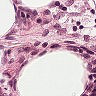
Metastatic tissue present: no